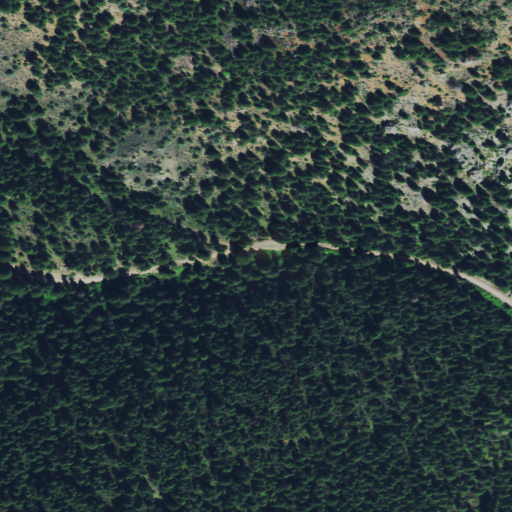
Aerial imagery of valley in Montana named Sleepy Tom Gulch containing only evergreen forest